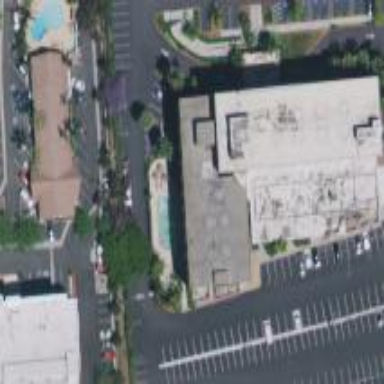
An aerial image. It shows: Hotel building.